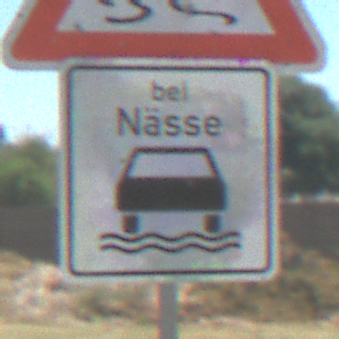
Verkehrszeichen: BeiNaesse
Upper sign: SchleuderOderRutschgefahr
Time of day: Midday
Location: Outdoor (Nature)
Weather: Clear
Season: NotSpecified
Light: Natural